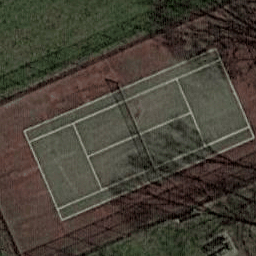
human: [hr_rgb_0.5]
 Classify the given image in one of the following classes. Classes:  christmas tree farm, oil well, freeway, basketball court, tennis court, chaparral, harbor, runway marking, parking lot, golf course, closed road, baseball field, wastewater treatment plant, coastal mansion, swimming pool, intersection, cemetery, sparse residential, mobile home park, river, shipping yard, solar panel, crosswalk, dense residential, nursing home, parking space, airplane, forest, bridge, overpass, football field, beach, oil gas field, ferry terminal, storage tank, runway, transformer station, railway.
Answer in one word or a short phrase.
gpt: tennis court